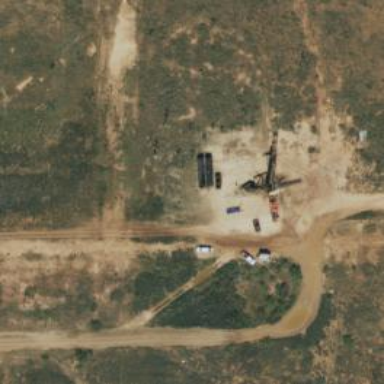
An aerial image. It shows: Petroleum well that is man-made.